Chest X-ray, AP view. Patient: 65 years old, sex F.
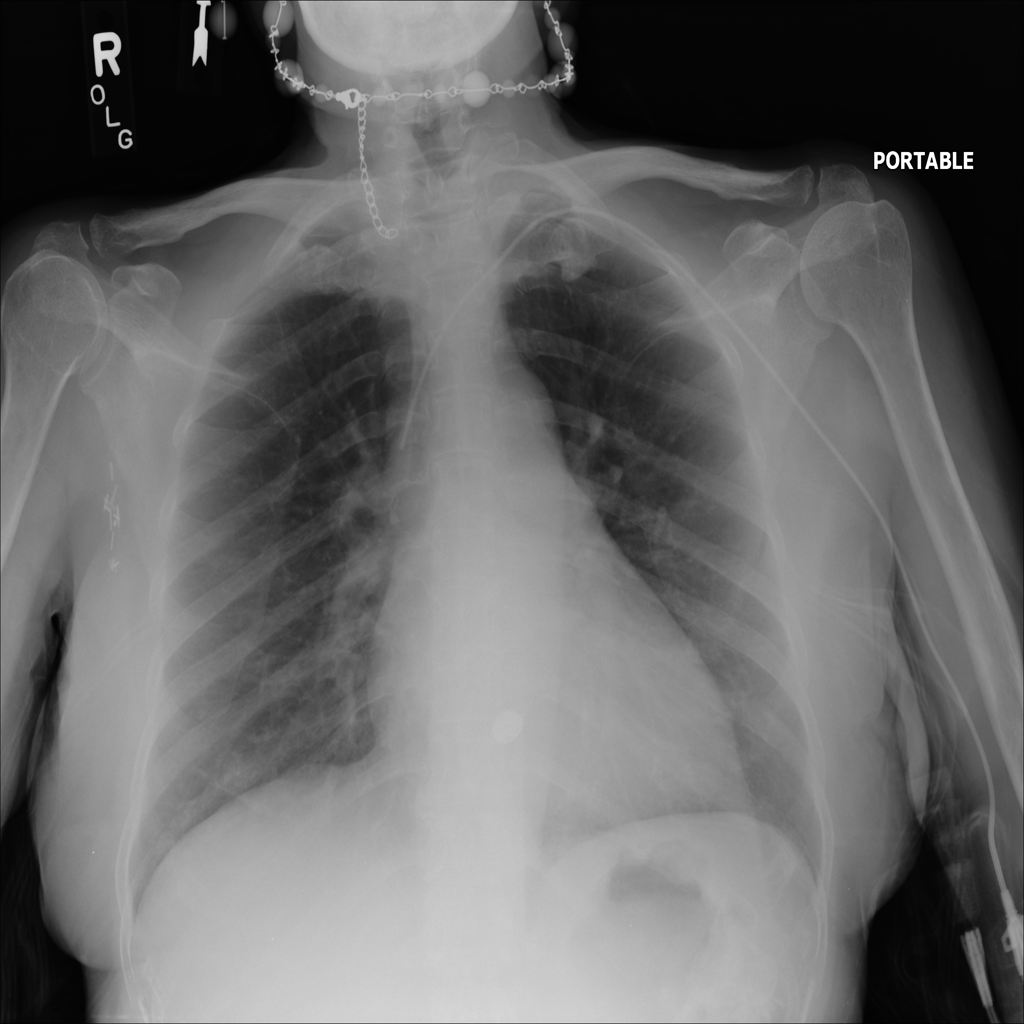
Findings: No Finding